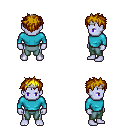
a pixel art fantasy rpg character, male body template, dark elf, purple skin, teal long-sleeve shirt, teal pants, blonde bedhead hairstyle, silver tiara, four views (front, back, left, right), 2x2 character sprite sheet, small pixel art, hard edges, no anti-aliasing